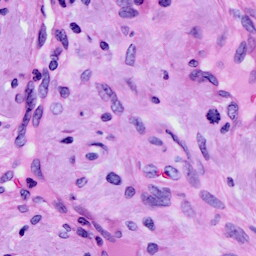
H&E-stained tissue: Cervix